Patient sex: M
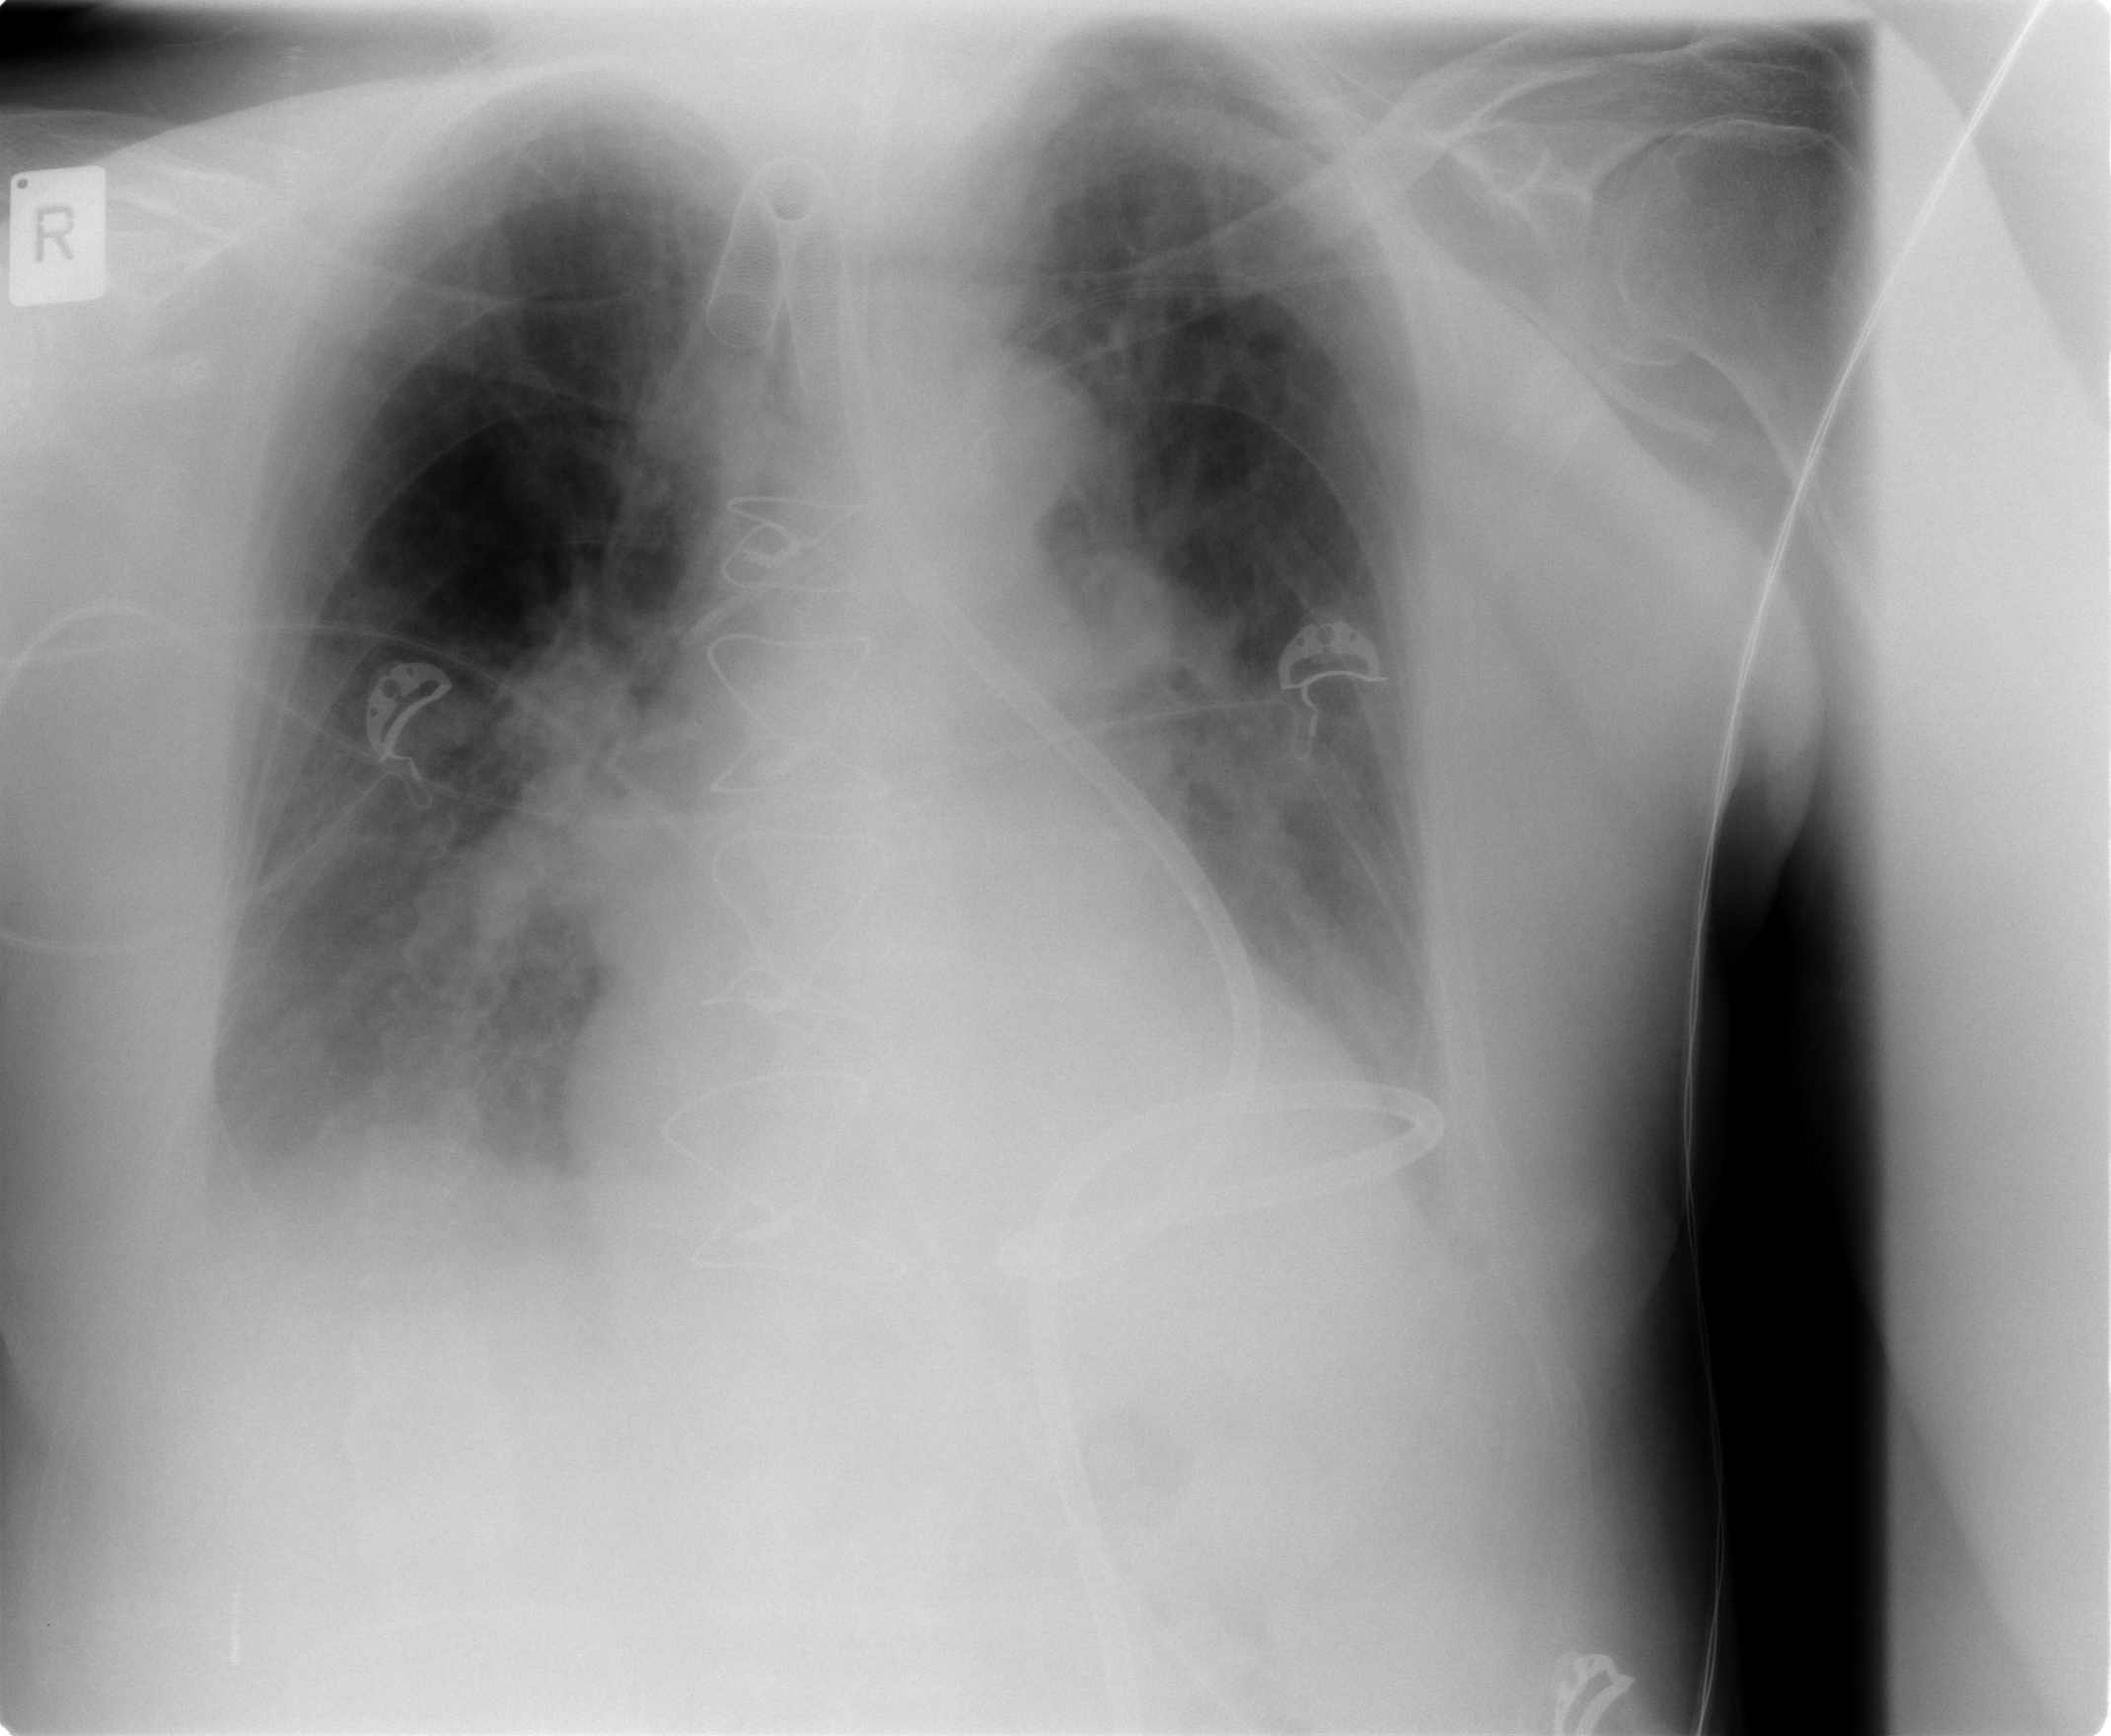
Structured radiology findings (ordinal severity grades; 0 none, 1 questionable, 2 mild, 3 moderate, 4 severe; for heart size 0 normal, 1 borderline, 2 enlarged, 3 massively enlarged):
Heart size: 0
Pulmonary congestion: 2
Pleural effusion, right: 2
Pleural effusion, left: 2
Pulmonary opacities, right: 0
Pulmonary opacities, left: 0
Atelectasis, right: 2
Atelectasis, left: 2